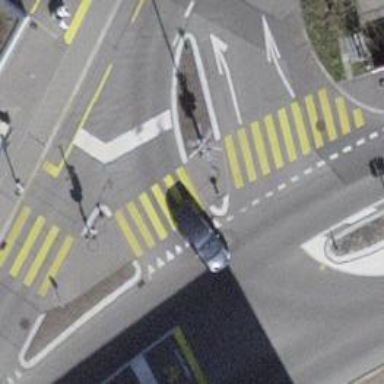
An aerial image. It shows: Traffic calming island.